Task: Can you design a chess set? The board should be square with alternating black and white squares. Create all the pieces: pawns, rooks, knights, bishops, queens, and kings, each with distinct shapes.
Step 5176:
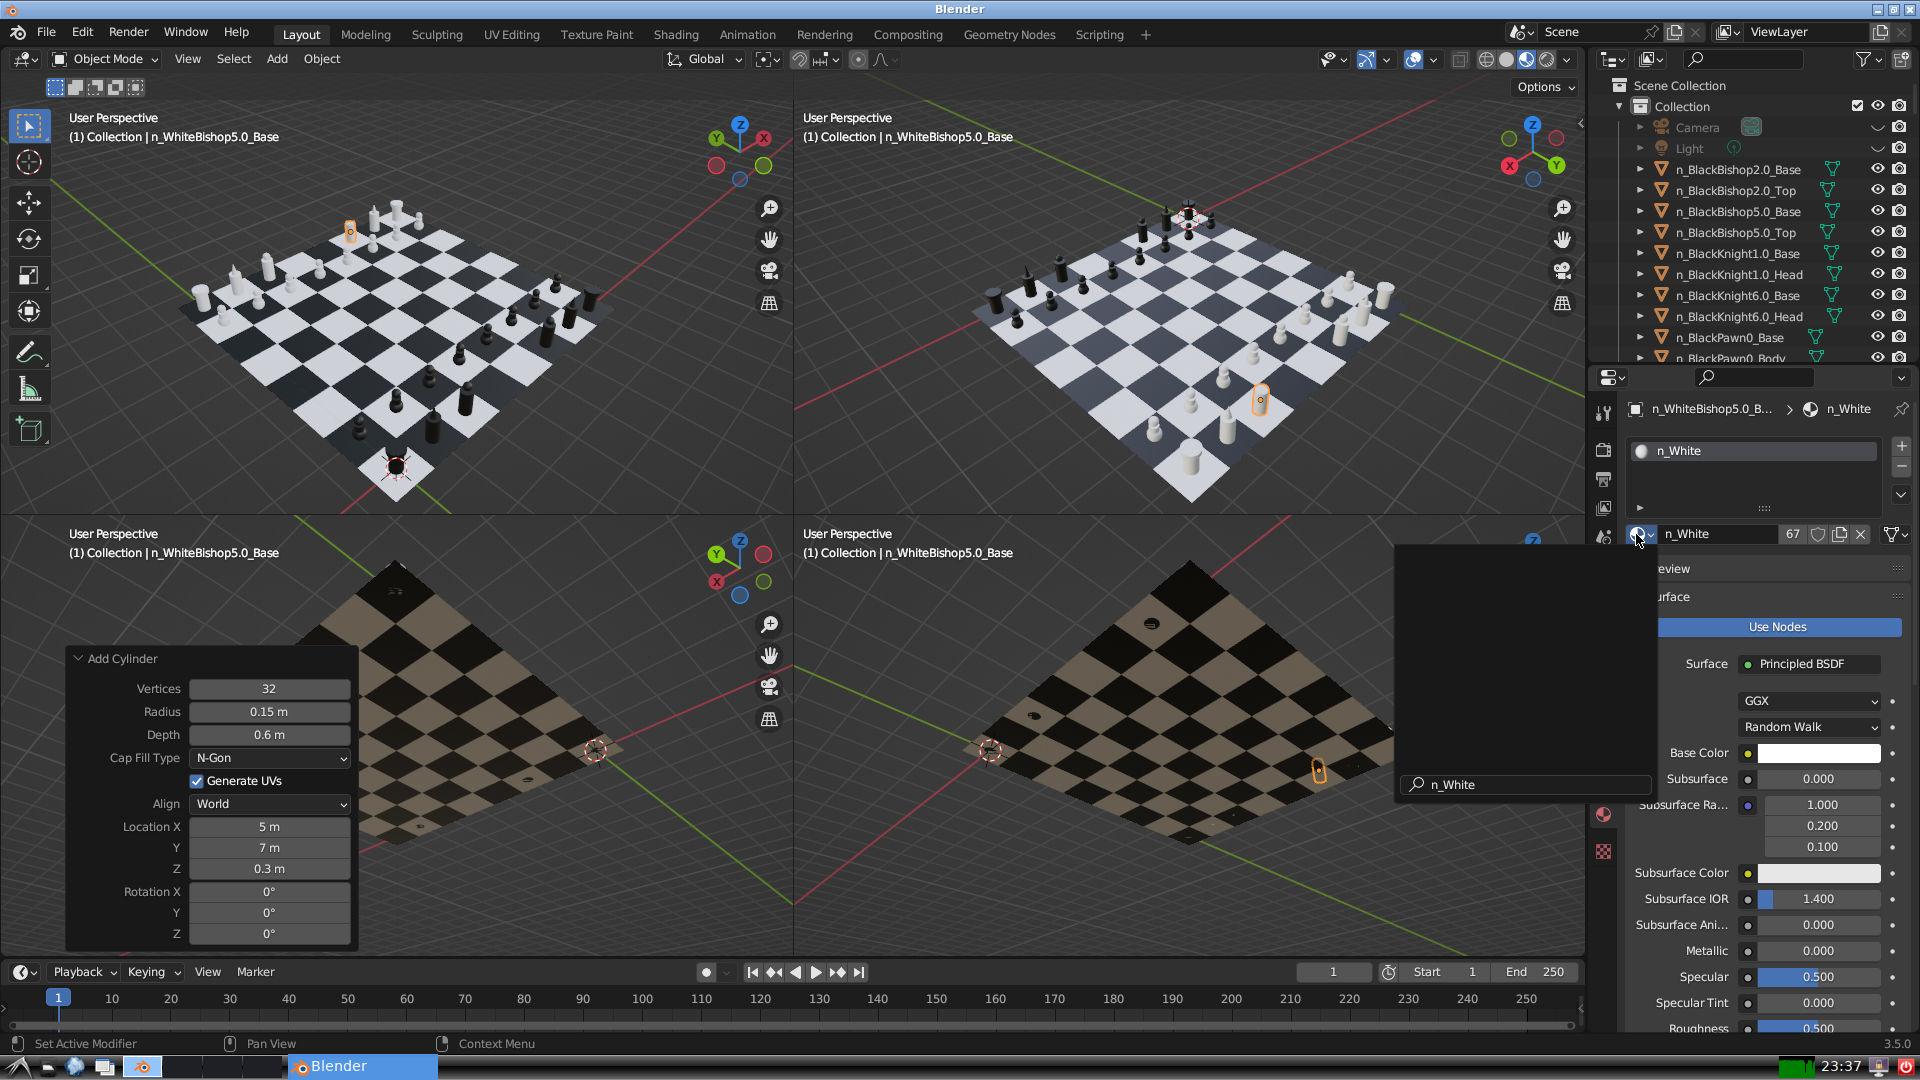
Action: {"mouse_move": [278, 58]}